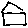
Label: house